Question: I am building an online shop and I have a problem.
I will have products which have a direct price (for example HTC Touch 2 Smartphone: $299.00 ), but in the same time I will have products which have prices for combinations based on specifications:
In this image you can see the database diagram, which I think would be ok for the multiple-price products:

THE MAIN PROBLEM:
Since this is a webshop, people will put items in the shopping cart. I think the items inserted into the shopping cart should be from the same table (in our case it would be the '[combinations]' table, since there are the prices stored).
Here are some data for these tables, just to be more clear:
'[products]'
'''
productid | productName
1 | Nike T-Shirt
2 | HTC Touch 2 Smartphone
'''
'[specifications]'
'''
specId | productId | specName
1 | 1 | Size
2 | 1 | Color
'''
'[specvalues]'
'''
specValueId | specId | svValue
1 | 1 | L
2 | 1 | XL
3 | 2 | white
4 | 2 | blue
5 | 2 | red
'''
'[combinations]' (items into the cart)
'''
combinationId | price | description
1 | 10 | White L Nike T-Shirt
2 | 15 | White XL Nike T-Shirt
3 | 11 | Blue L Nike T-Shirt
4 | 16 | Blue XL Nike T-Shirt
5 | 18 | Red XL Nike T-Shirt
'''
'[combinationParts]'
'''
nmid | combinationId | specValueId
1 | 1 | 1
2 | 1 | 3
3 | 2 | 2
4 | 2 | 3
5 | 3 | 1
1 | 3 | 4
2 | 4 | 2
3 | 4 | 4
4 | 5 | 2
5 | 5 | 5
'''
I hope my diagram and database population does make sense :) .
So the question is how can I store the single price products (HTC Touch 2 Smartphone) so it can be added to shopping cart just like the multiple price products.
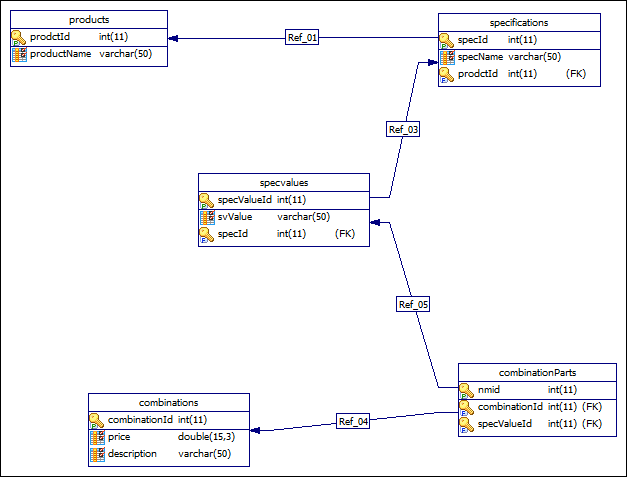
Answer: You might want to take a look at OpenCarts database.. It actually does a good job of this...
Essentially:
Create a tables for:
Products
Product Options (your 'spcifications')
Product Option Values (your 'specvalues')
Each product would be listed in the 'Product Table' and have a price
In the 'Product Options' table, you essentially list the different 'specifications' to a product...
The Product Option Values table lists the actual options and the change to the base price (+/-)...
To store the completed orders, OpenCart has essentially the same tables... (with order id associated)
Recetly I ripped out the cart feature to handle player registrations for a tournament...
The base 'product' is a player registration - $25
The 'product_option' Simply lists the 'specification' / "registration type"
For the 'Registration Type' the values are stored in the 'product_option_value' table...
They can either register as pay or pay & play (pay & play enters into minigames)
The pay is just the default option with no change to the price...
Pay and Play adds $15 to the price ($40 total)
I could easily add multiple "Product_options" and "product_option_value" sets to the product... Each either adding or subtracting from the products running total...
As for the script side, it just takes a couple loops to query and build the array with products array with product option as an sub array of products, and product option values as a sub array of each product option array
The 'product_option_value' table
'''
--
-- Table structure for table 'product'
--
CREATE TABLE IF NOT EXISTS 'product' (
'product_id' int(11) NOT NULL auto_increment,
'site_id' int(11) NOT NULL,
'name' varchar(255) character set utf8 collate utf8_unicode_ci NOT NULL,
'description' text character set utf8 collate utf8_unicode_ci NOT NULL,
'price' decimal(15,2) NOT NULL default '0.00',
'date_available' date NOT NULL,
'date_unavailable' date NOT NULL,
'status' int(1) NOT NULL default '0',
'date_added' datetime NOT NULL default '0000-00-00 00:00:00',
'date_modified' datetime NOT NULL default '0000-00-00 00:00:00',
PRIMARY KEY ('product_id')
) ENGINE=MyISAM DEFAULT CHARSET=utf8 COLLATE=utf8_bin AUTO_INCREMENT=2 ;
--
-- Dumping data for table 'product'
--
INSERT INTO 'product' ('product_id', 'site_id', 'name', 'description', 'price', 'date_available', 'date_unavailable', 'status', 'date_added', 'date_modified') VALUES
(1, 2, 'Player Registration', 'This year we have two options: Pay or Pay &amp; Play.<br />Pay &amp; Play allows you to enroll in the Flights Minigames for the weekend (Master''s Marks and Flights Doubles) and gives you twenty dollars worth of prize raffles. <br />Pay &amp; Play is a $60.00 value and is only avalible during pre-registration.', 25.00, '2011-03-01', '2011-03-31', 1, '2011-03-01 00:00:00', '2011-03-01 00:00:00');
-- --------------------------------------------------------
--
-- Table structure for table 'product_option'
--
CREATE TABLE IF NOT EXISTS 'product_option' (
'product_option_id' int(11) NOT NULL auto_increment,
'product_id' int(11) NOT NULL,
'sort_order' int(3) NOT NULL default '0',
'name' varchar(255) character set utf8 collate utf8_unicode_ci NOT NULL,
PRIMARY KEY ('product_option_id')
) ENGINE=MyISAM DEFAULT CHARSET=utf8 COLLATE=utf8_bin AUTO_INCREMENT=2 ;
--
-- Dumping data for table 'product_option'
--
INSERT INTO 'product_option' ('product_option_id', 'product_id', 'sort_order', 'name') VALUES
(1, 1, 1, 'Registration Type');
-- --------------------------------------------------------
--
-- Table structure for table 'product_option_value'
--
CREATE TABLE IF NOT EXISTS 'product_option_value' (
'product_option_value_id' int(11) NOT NULL auto_increment,
'product_option_id' int(11) NOT NULL,
'product_id' int(11) NOT NULL,
'price' decimal(15,2) NOT NULL,
'prefix' char(1) collate utf8_bin NOT NULL,
'sort_order' int(3) NOT NULL,
'name' varchar(255) character set utf8 collate utf8_unicode_ci NOT NULL,
PRIMARY KEY ('product_option_value_id')
) ENGINE=MyISAM DEFAULT CHARSET=utf8 COLLATE=utf8_bin AUTO_INCREMENT=3 ;
--
-- Dumping data for table 'product_option_value'
--
INSERT INTO 'product_option_value' ('product_option_value_id', 'product_option_id', 'product_id', 'price', 'prefix', 'sort_order', 'name') VALUES
(1, 1, 1, 15.00, '+', 1, 'Pay &amp; Play'),
(2, 1, 1, 0.00, '', 2, 'Pay');
'''